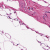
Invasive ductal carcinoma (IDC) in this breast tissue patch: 0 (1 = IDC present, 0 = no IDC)